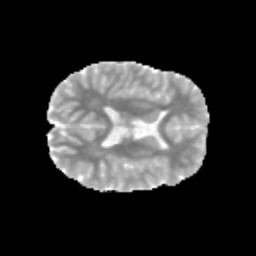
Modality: MD
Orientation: axial
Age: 13
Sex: male
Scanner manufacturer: siemens
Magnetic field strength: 3 T
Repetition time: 3.8 s
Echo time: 0.07 s